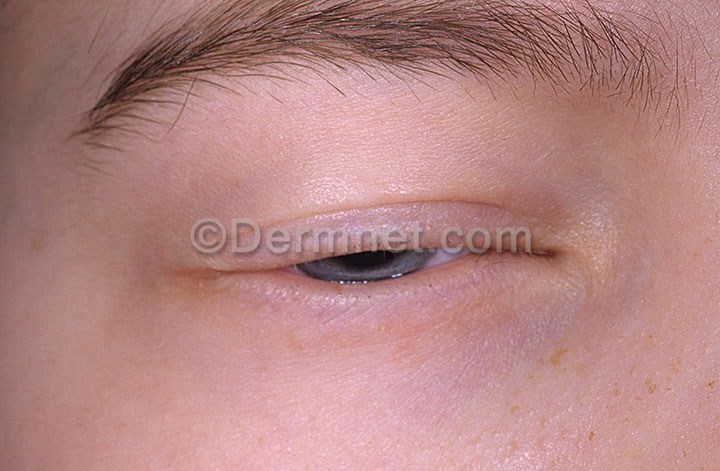
Disease: Nail Fungus and other Nail Disease